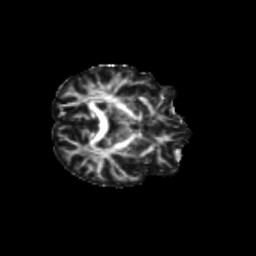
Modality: FA
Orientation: axial
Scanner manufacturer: siemens
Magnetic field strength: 3 T
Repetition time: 9.2 s
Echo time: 0.084 s